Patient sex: M
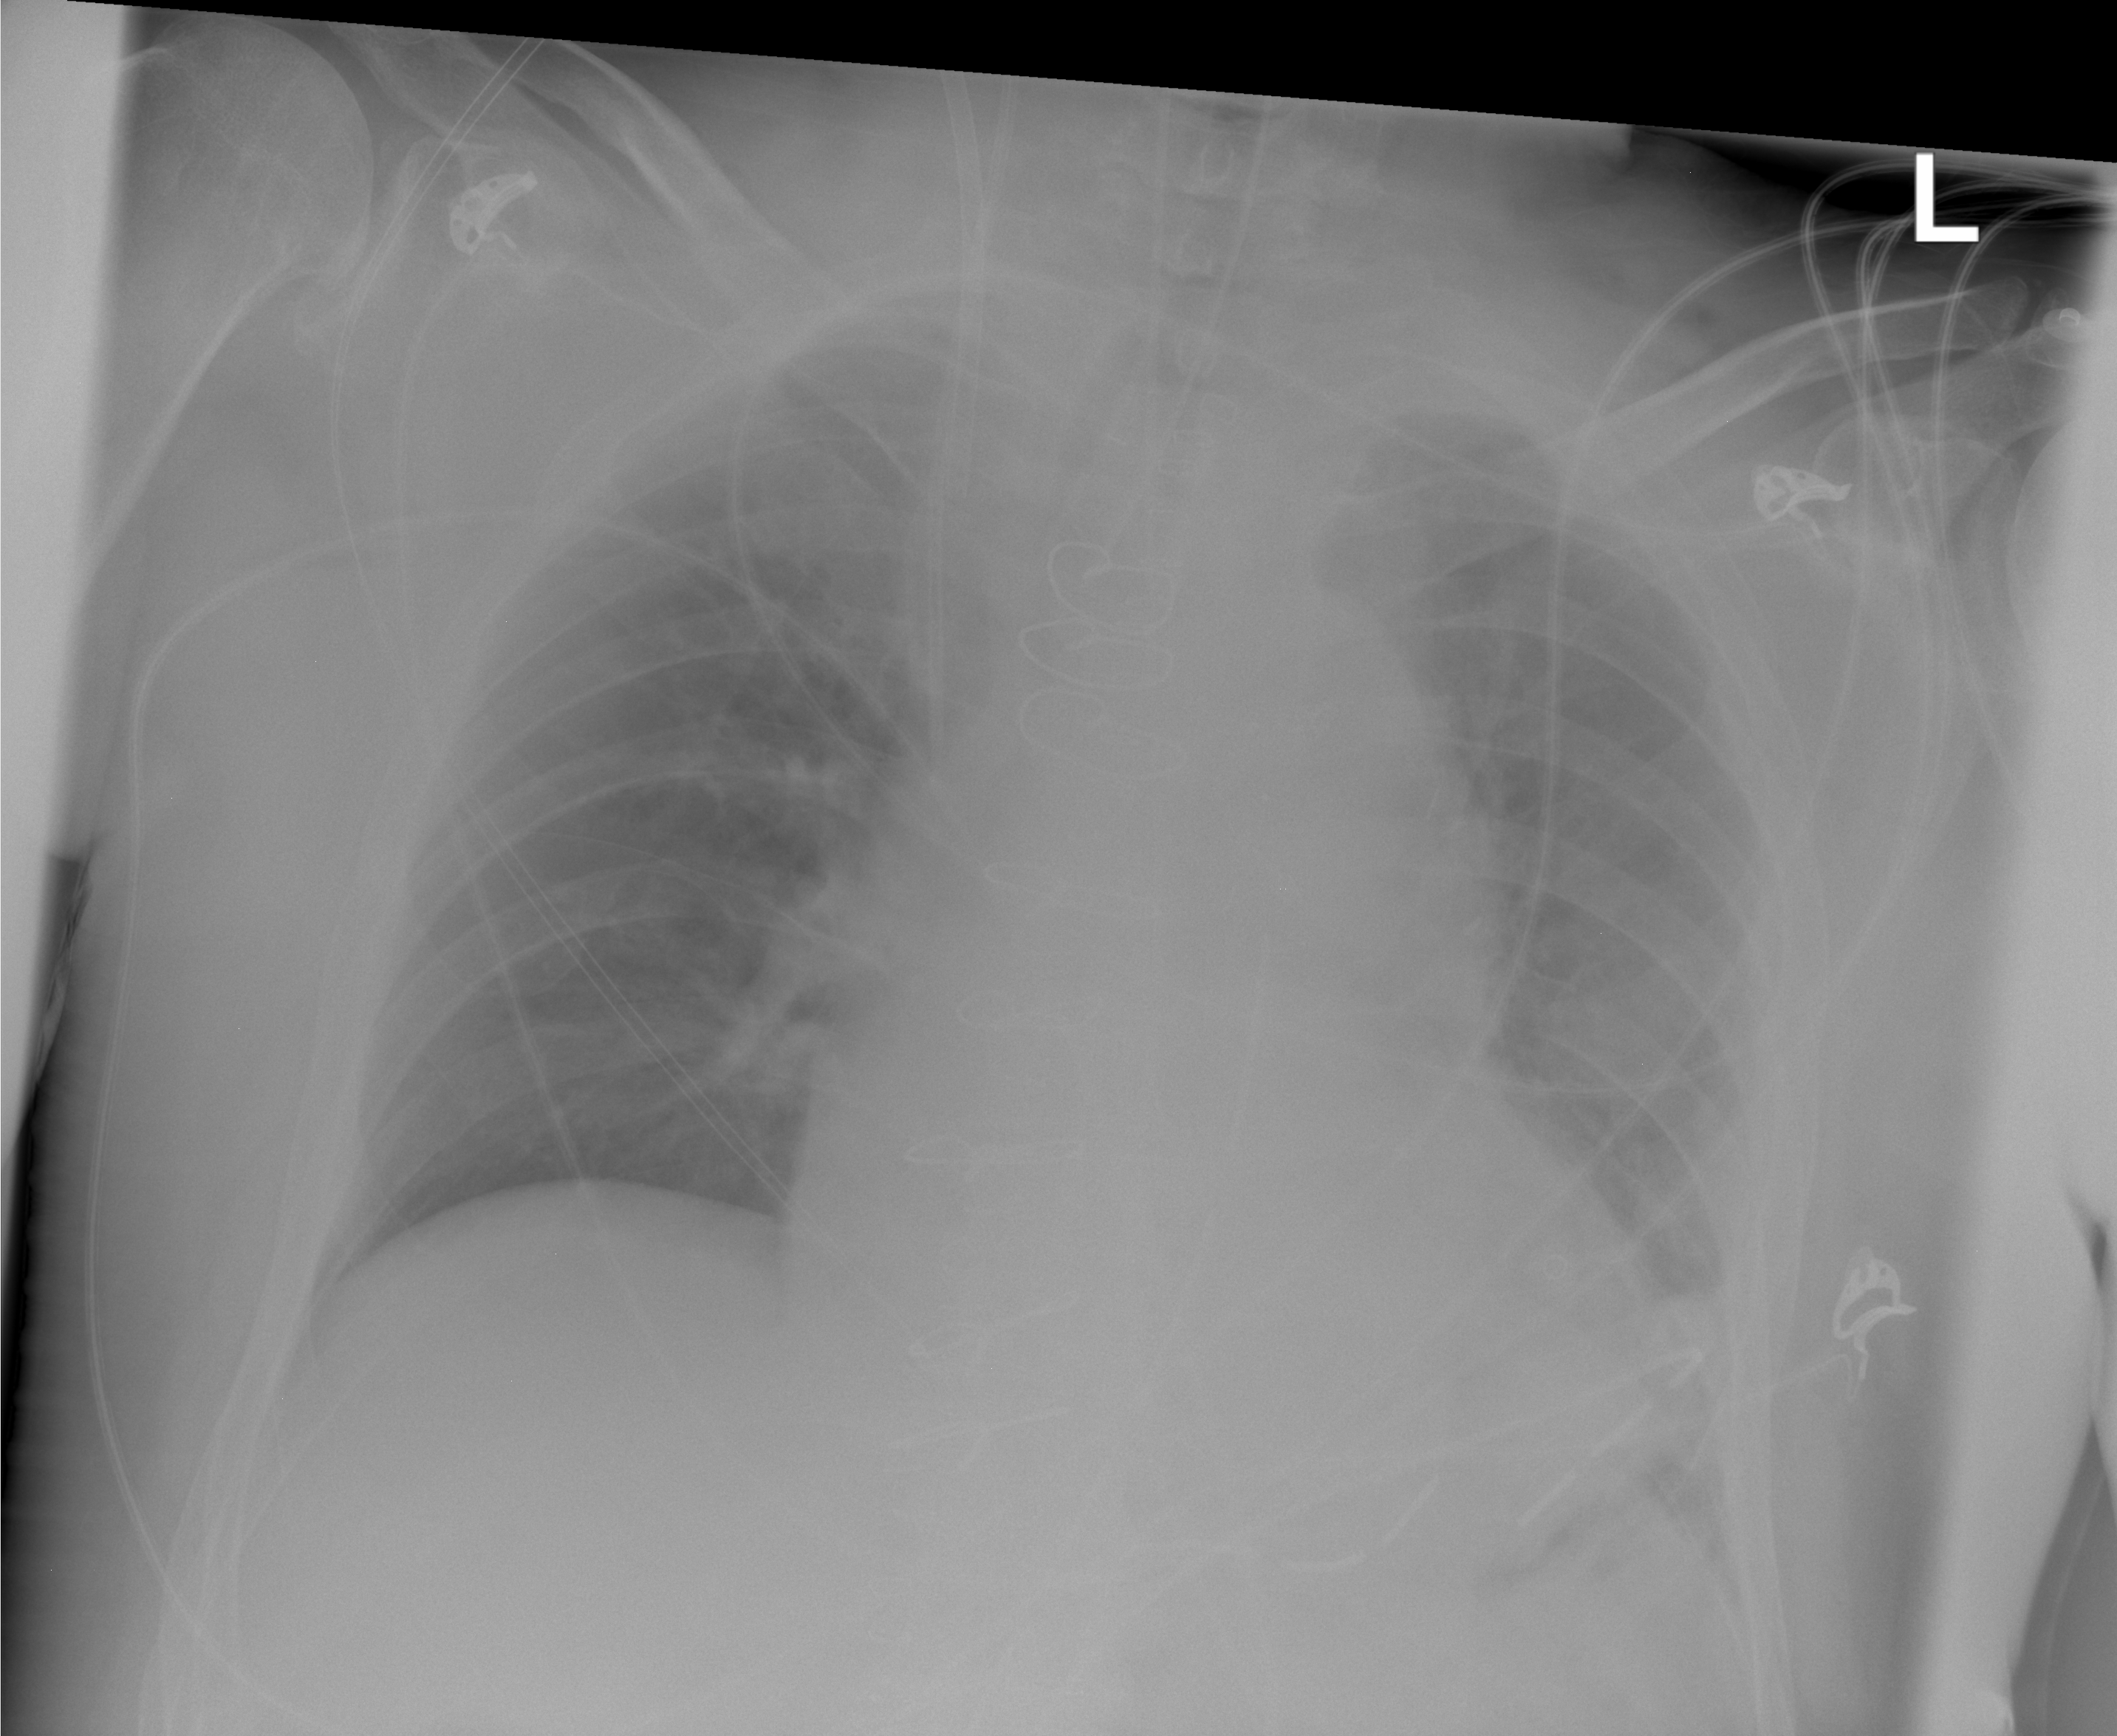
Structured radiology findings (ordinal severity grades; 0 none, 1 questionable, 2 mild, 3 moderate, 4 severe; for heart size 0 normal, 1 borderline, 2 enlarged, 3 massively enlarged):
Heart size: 2
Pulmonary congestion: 0
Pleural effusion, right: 0
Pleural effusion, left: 0
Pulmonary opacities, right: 0
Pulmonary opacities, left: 0
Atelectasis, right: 0
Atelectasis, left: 2